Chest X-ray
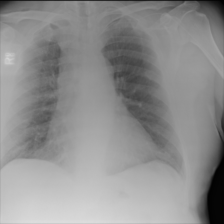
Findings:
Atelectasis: negative
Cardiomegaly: negative
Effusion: negative
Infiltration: negative
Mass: negative
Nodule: negative
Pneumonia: negative
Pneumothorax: negative
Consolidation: negative
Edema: negative
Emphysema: negative
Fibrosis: negative
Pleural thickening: negative
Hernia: negative